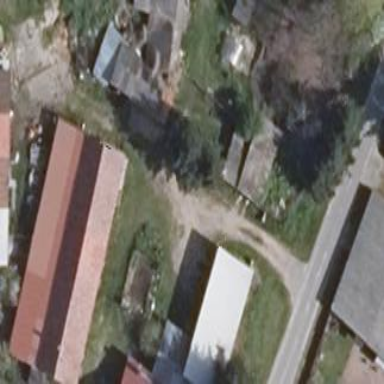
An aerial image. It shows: Garage.